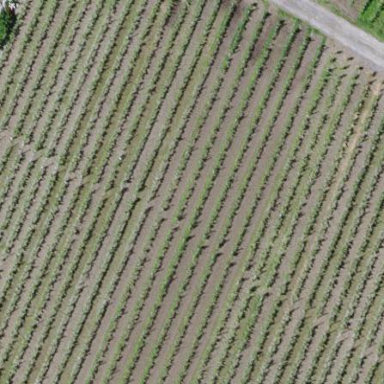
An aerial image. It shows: Vineyard.